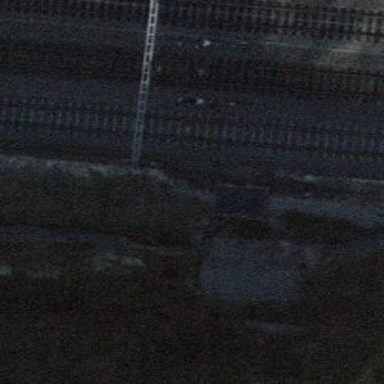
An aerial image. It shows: Railway signal.